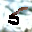
Label: 5